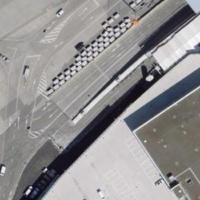
EUNIS habitat code: 57
Species observed at this site:
Corvus corone
Sturnus vulgaris
Hirundo rustica
Milvus milvus
Phoenicurus ochruros
Columba livia
Buteo buteo
Coloeus monedula
Motacilla alba